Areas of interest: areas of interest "Basketball Arena"
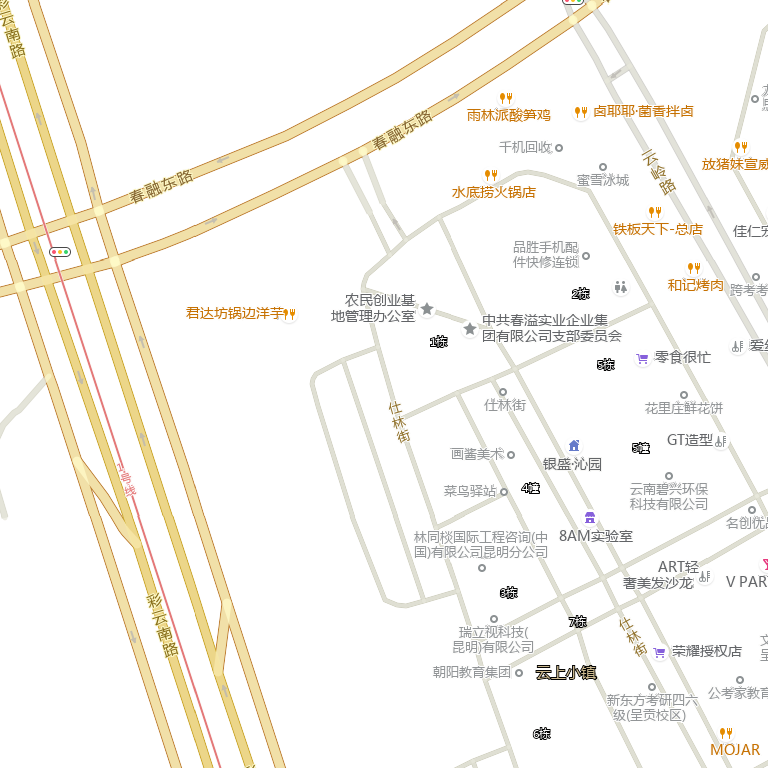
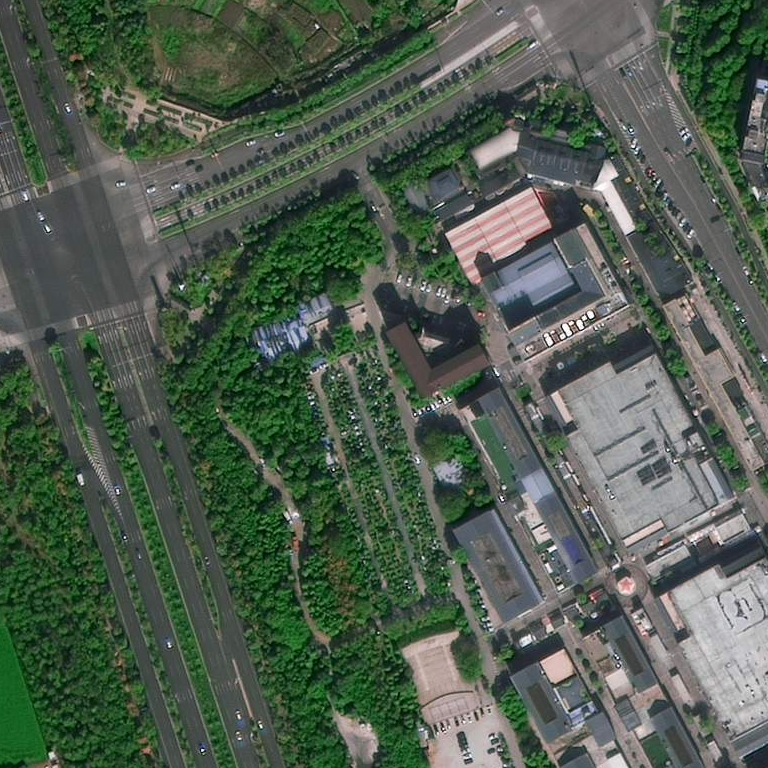